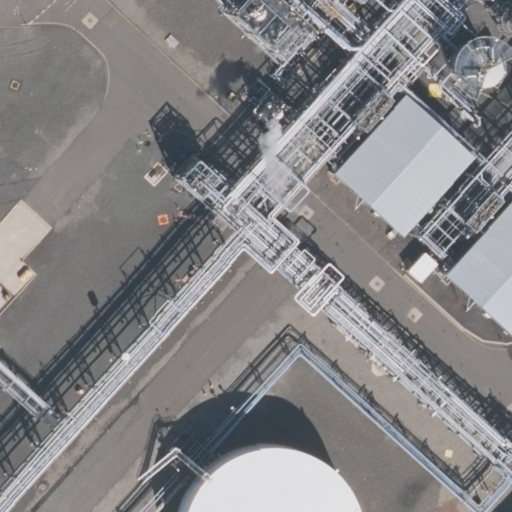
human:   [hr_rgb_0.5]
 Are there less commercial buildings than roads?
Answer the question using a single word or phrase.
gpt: yes

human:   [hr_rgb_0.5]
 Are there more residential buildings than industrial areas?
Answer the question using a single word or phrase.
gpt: no

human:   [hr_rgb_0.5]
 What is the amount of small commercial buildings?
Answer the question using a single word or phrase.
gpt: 0

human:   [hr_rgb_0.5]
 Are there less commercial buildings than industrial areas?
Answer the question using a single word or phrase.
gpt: yes

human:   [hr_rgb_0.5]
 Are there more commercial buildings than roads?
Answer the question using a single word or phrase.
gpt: no

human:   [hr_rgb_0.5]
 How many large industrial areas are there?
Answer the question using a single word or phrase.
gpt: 1

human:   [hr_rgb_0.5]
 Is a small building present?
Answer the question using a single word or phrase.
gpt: no

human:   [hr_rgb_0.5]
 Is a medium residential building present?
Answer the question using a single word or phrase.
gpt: no

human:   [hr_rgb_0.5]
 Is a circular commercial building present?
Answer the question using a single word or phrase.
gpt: no

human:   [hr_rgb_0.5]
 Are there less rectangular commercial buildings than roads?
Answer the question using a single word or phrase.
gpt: yes

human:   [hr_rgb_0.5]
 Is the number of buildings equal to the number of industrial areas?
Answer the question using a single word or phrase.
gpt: yes

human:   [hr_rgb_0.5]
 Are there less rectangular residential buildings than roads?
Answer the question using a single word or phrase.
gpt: yes

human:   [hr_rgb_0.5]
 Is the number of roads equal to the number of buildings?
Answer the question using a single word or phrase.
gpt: no

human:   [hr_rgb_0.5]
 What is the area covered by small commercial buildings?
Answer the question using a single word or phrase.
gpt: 0m2

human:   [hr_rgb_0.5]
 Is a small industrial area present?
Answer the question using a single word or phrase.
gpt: no

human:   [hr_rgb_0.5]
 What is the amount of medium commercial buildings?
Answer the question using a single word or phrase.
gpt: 0

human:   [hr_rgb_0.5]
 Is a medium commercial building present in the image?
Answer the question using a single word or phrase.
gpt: no

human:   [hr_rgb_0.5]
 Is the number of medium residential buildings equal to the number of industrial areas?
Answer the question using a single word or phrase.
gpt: no

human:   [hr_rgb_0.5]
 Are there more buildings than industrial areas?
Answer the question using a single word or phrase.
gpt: no

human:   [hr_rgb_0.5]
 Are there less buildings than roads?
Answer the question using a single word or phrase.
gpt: yes

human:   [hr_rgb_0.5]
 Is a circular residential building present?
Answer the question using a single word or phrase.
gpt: no

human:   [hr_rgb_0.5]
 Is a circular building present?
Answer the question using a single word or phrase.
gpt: no

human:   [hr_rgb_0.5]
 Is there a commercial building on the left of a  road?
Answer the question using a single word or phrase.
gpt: no

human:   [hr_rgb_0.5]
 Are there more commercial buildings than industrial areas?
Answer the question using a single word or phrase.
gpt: no

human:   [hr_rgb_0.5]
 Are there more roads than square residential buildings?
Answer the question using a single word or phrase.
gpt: yes

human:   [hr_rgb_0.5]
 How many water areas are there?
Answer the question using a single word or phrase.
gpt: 0

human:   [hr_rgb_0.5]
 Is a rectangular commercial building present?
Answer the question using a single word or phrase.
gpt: no

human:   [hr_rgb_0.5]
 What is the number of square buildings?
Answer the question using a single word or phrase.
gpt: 0

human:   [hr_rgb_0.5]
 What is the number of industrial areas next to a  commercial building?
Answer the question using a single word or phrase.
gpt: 0

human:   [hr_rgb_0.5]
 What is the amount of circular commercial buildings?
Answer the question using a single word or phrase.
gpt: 0

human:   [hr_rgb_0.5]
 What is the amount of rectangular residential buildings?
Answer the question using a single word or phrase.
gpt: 0

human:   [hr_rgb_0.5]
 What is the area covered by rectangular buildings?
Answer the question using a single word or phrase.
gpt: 0m2

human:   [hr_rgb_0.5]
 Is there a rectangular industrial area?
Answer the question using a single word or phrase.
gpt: yes

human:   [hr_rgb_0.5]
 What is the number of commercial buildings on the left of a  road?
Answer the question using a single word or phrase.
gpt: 0

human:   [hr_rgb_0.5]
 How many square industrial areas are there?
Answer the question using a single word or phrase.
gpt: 0

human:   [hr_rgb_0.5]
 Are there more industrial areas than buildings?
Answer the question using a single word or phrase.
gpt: no